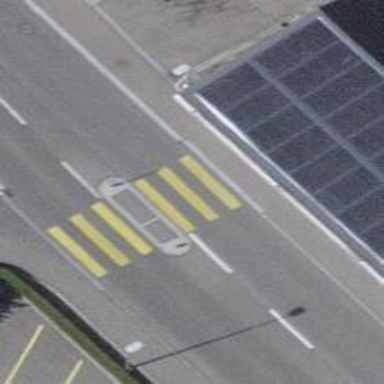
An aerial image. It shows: Uncontrolled zebra crossing with central island.